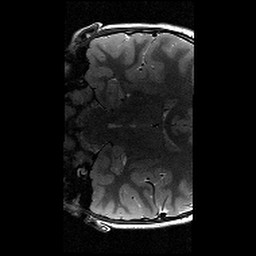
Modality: T2w
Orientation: coronal
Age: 10
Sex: male
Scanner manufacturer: siemens
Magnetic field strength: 3 T
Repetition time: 9.23 s
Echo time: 0.067 s